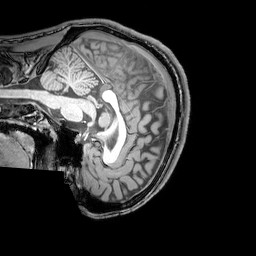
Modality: T1w
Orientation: sagittal
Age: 20
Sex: male
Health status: healthy
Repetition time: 0.081 s
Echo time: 0.037 s